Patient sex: M
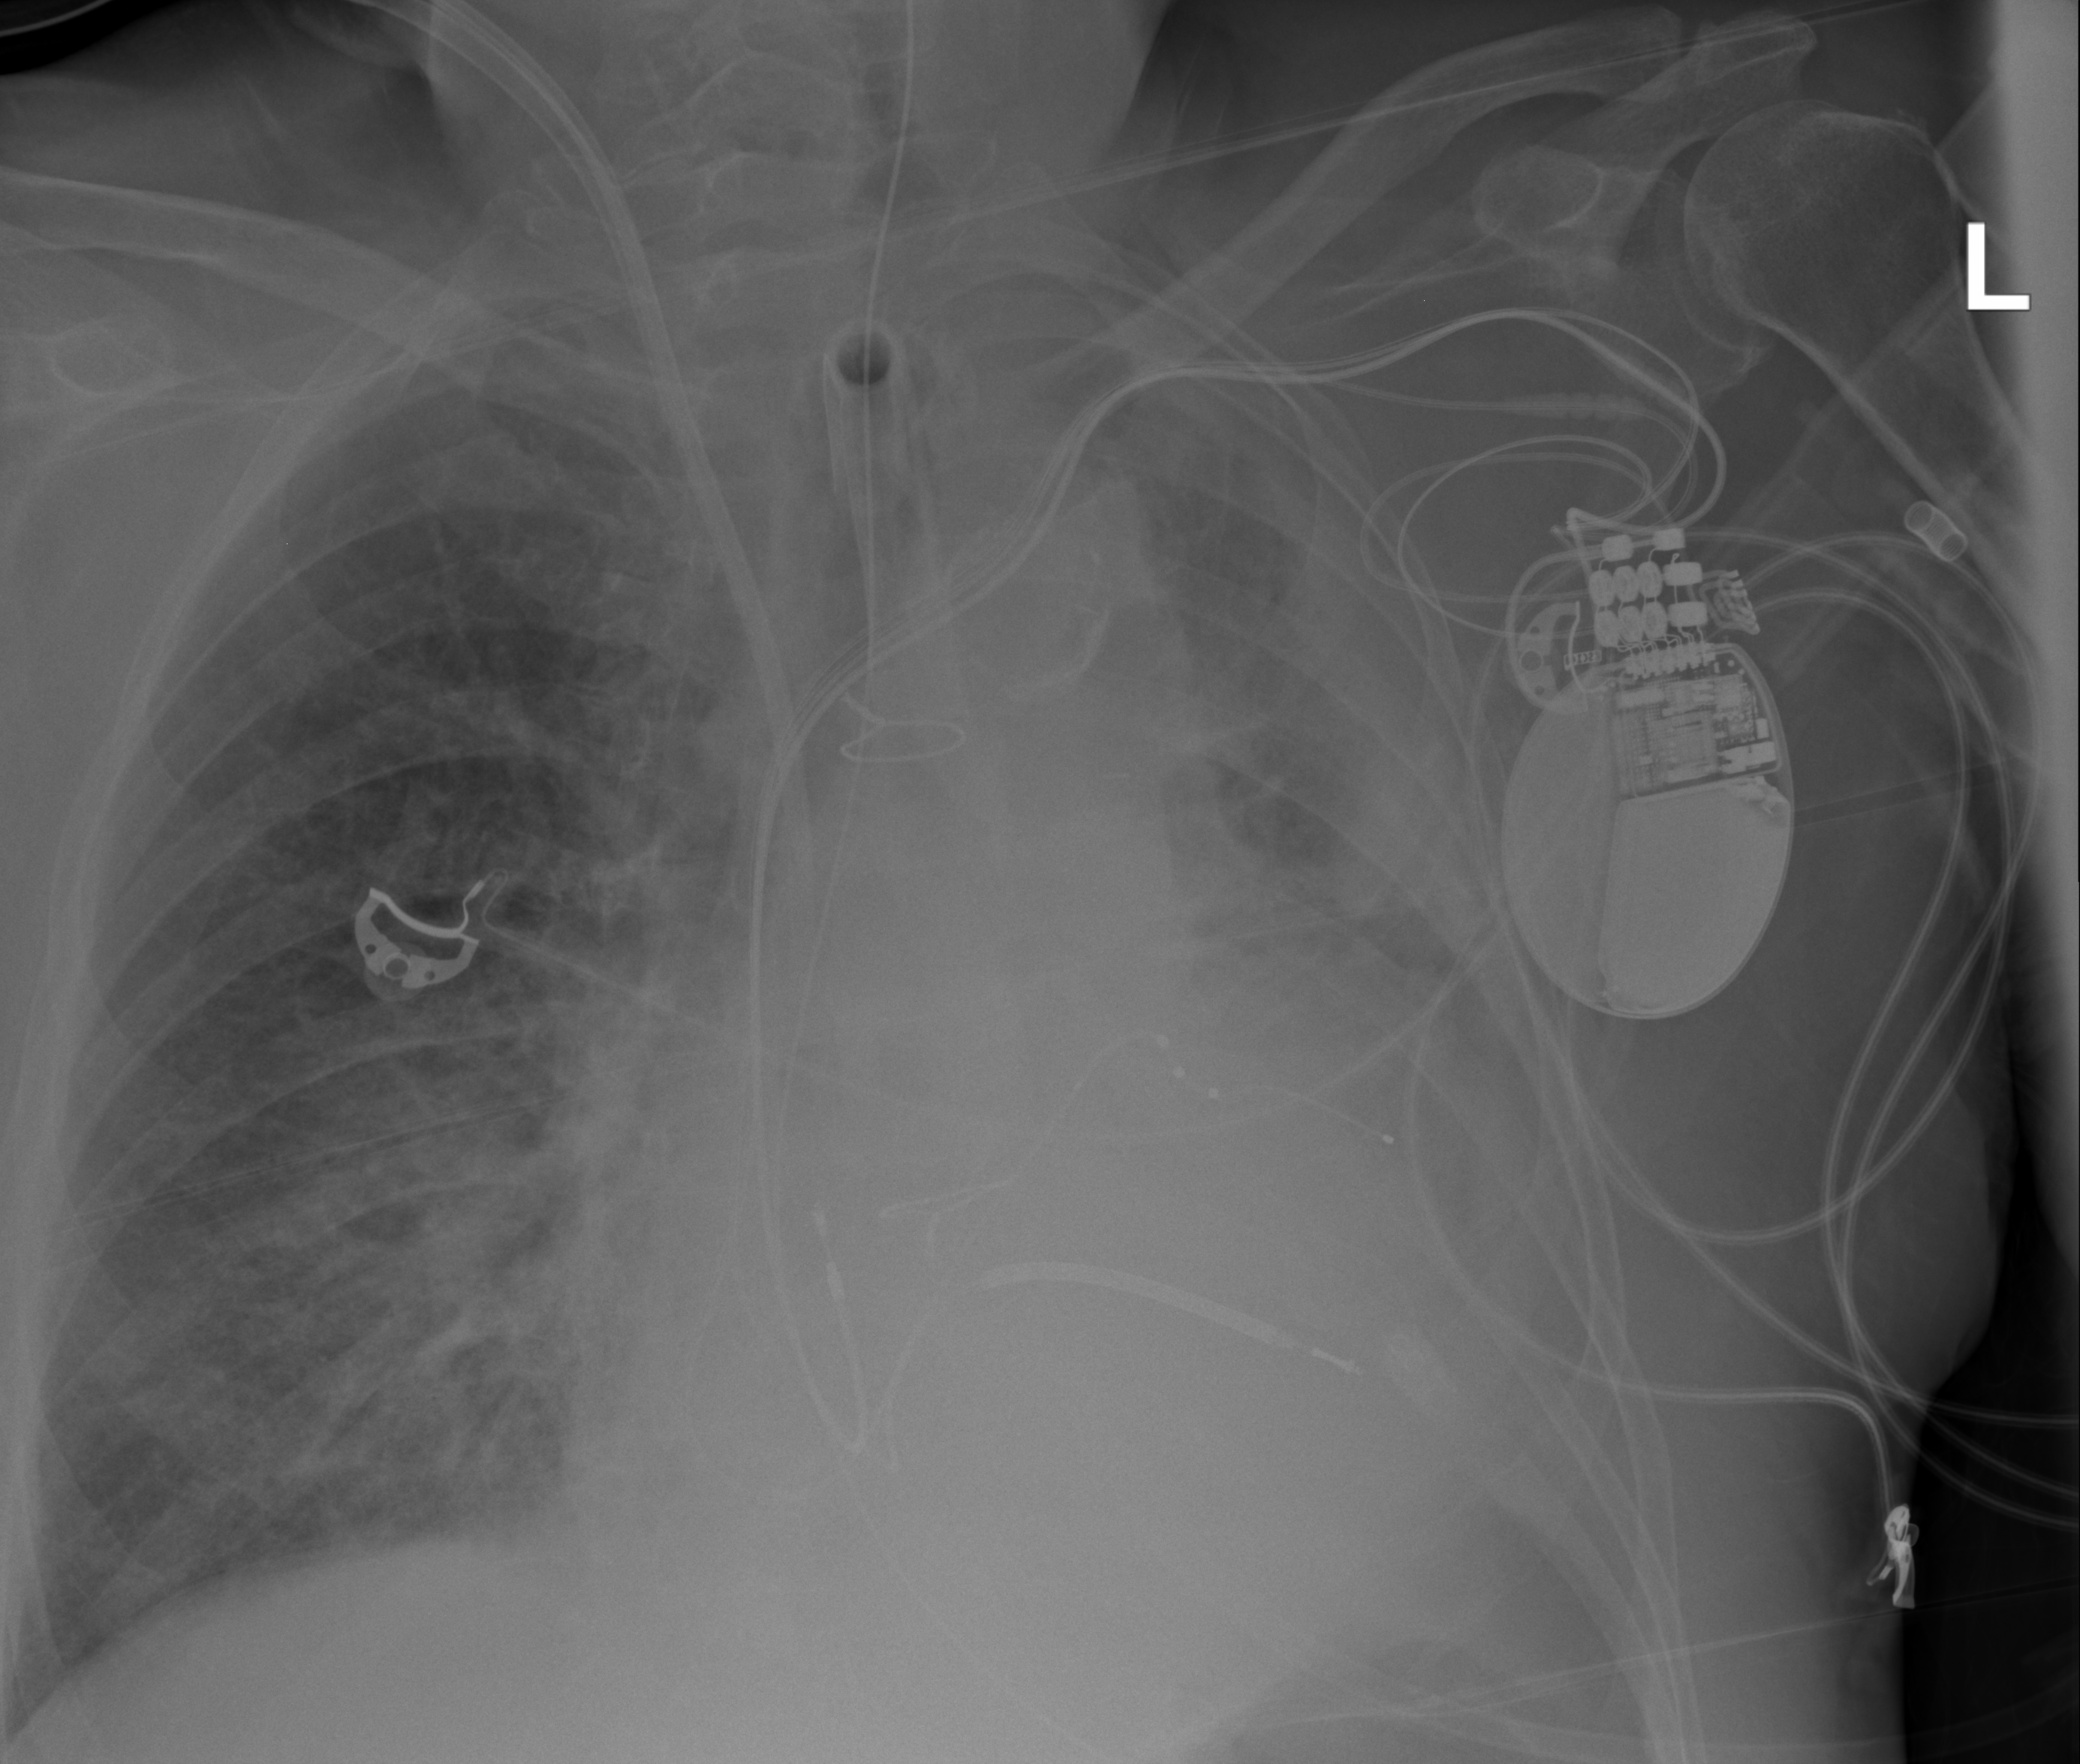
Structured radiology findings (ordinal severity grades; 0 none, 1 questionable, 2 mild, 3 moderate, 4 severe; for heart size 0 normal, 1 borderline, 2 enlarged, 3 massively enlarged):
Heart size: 2
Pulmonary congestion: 2
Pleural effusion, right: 0
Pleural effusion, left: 2
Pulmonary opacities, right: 3
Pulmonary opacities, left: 1
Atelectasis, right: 0
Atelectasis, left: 2